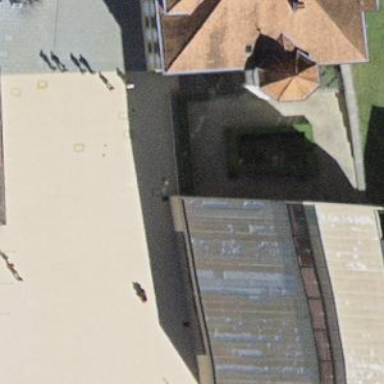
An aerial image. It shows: Building with gabled roof. The building and roof are both khaki in color.